Field crop: maize
Growth stage: 2
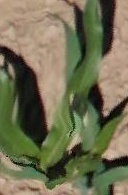
Species: maize